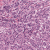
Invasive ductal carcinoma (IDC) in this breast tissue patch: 1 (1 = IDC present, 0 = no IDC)